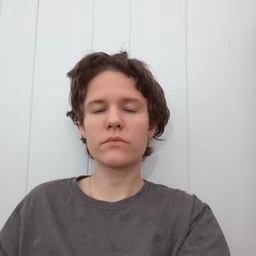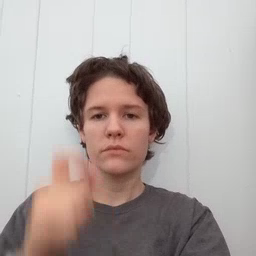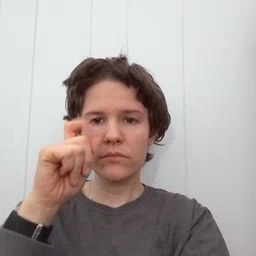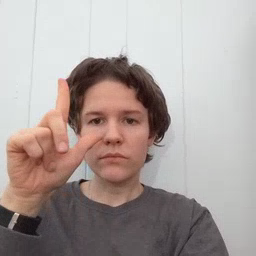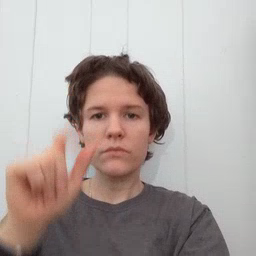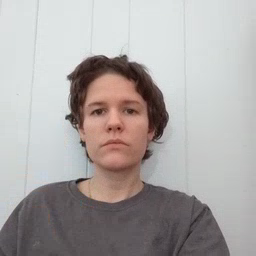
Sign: wake